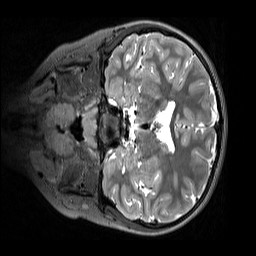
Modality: T2w
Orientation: coronal
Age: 9
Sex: male
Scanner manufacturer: siemens
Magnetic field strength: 3 T
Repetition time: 3.2 s
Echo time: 0.408 s